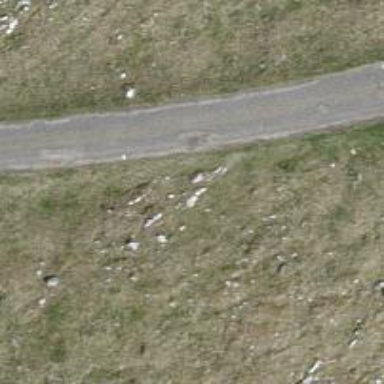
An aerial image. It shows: Unclassified road with grade 1 track type.